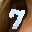
Label: 7